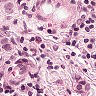
Metastatic tissue present: yes